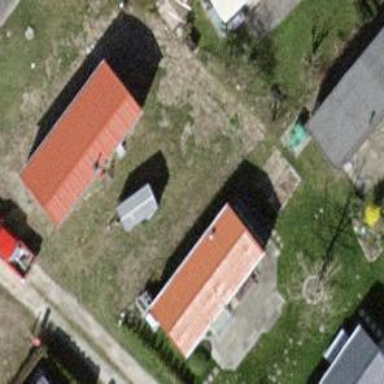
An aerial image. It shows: Static caravan with gabled roof.